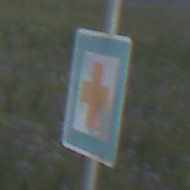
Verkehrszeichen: ErsteHilfe
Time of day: SunriseSunset
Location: Outdoor (Nature)
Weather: PartlyCloudy
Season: NotSpecified
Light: Natural